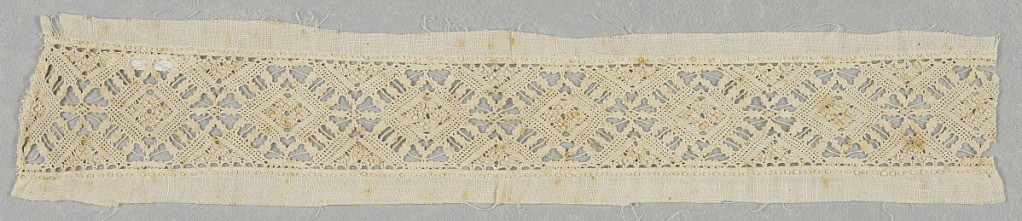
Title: Fragment
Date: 16th century
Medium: linen Technique: bobbin lace, continuous braid-like
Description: Fragment of a band with diamond shapes between two pieces of linen.